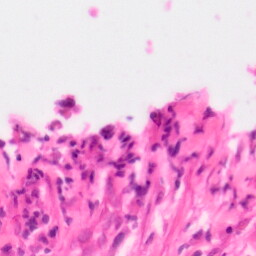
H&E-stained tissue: Colon